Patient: sex M, age 55
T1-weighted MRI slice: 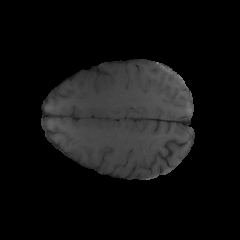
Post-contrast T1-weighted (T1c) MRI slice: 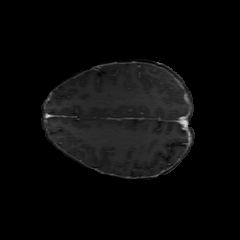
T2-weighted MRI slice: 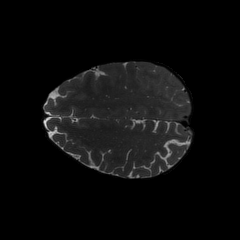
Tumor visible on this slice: no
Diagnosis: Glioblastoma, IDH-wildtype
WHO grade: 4